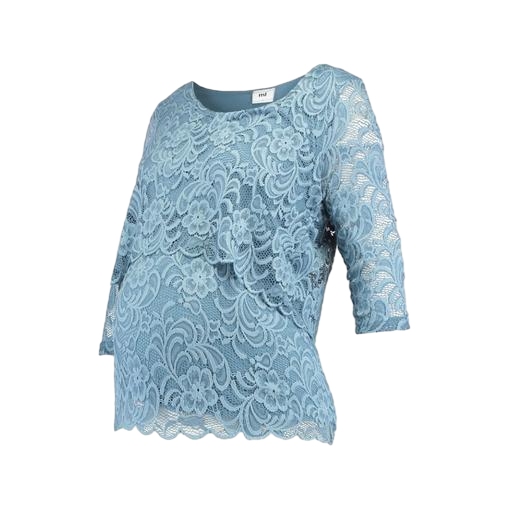
blue ava lace maternity top, blue layered lace top, blue maternity top embroidery, white background